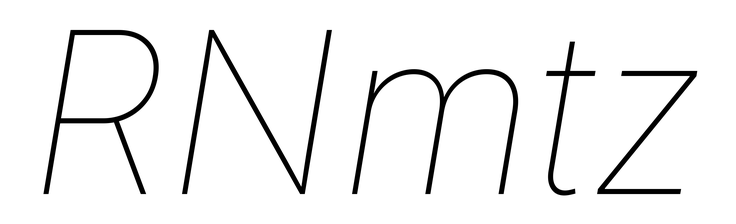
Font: Inter-Italic_Thin_Italic